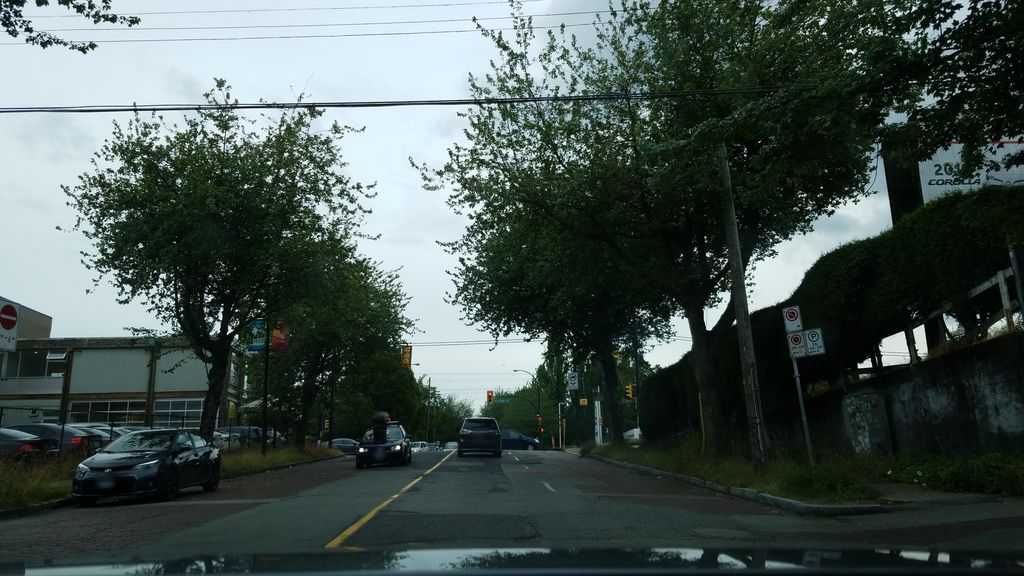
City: vancouver